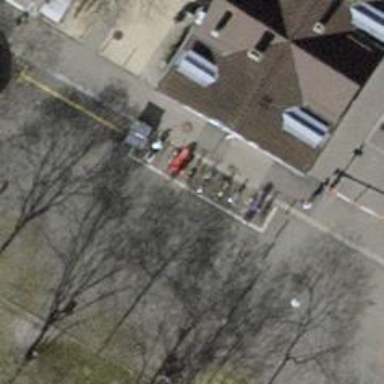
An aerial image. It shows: Motorcycle parking area.